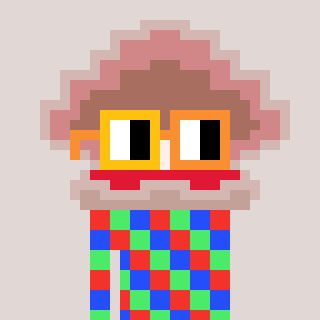
a pixel art character with square yellow and orange glasses, a oyster-shaped head and a gold-colored body on a warm background